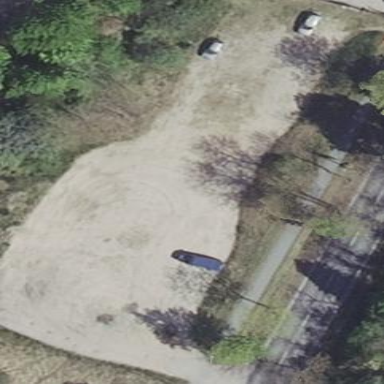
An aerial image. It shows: Parking area with surface.